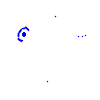
Particle: electron